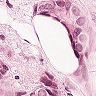
Metastatic tissue present: yes